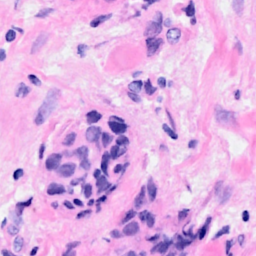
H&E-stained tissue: Breast